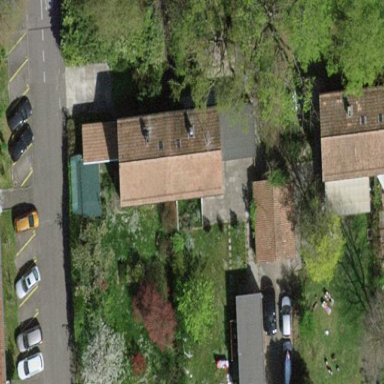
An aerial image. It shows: Garden enclosed by fence.